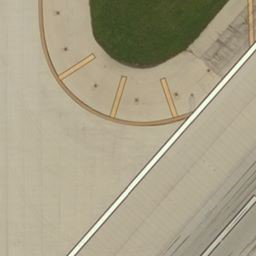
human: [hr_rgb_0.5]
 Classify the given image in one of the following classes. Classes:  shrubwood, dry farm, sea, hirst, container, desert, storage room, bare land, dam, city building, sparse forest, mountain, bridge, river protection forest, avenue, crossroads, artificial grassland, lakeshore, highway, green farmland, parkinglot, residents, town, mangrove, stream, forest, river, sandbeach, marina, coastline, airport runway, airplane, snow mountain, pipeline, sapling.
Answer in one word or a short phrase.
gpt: airport runway